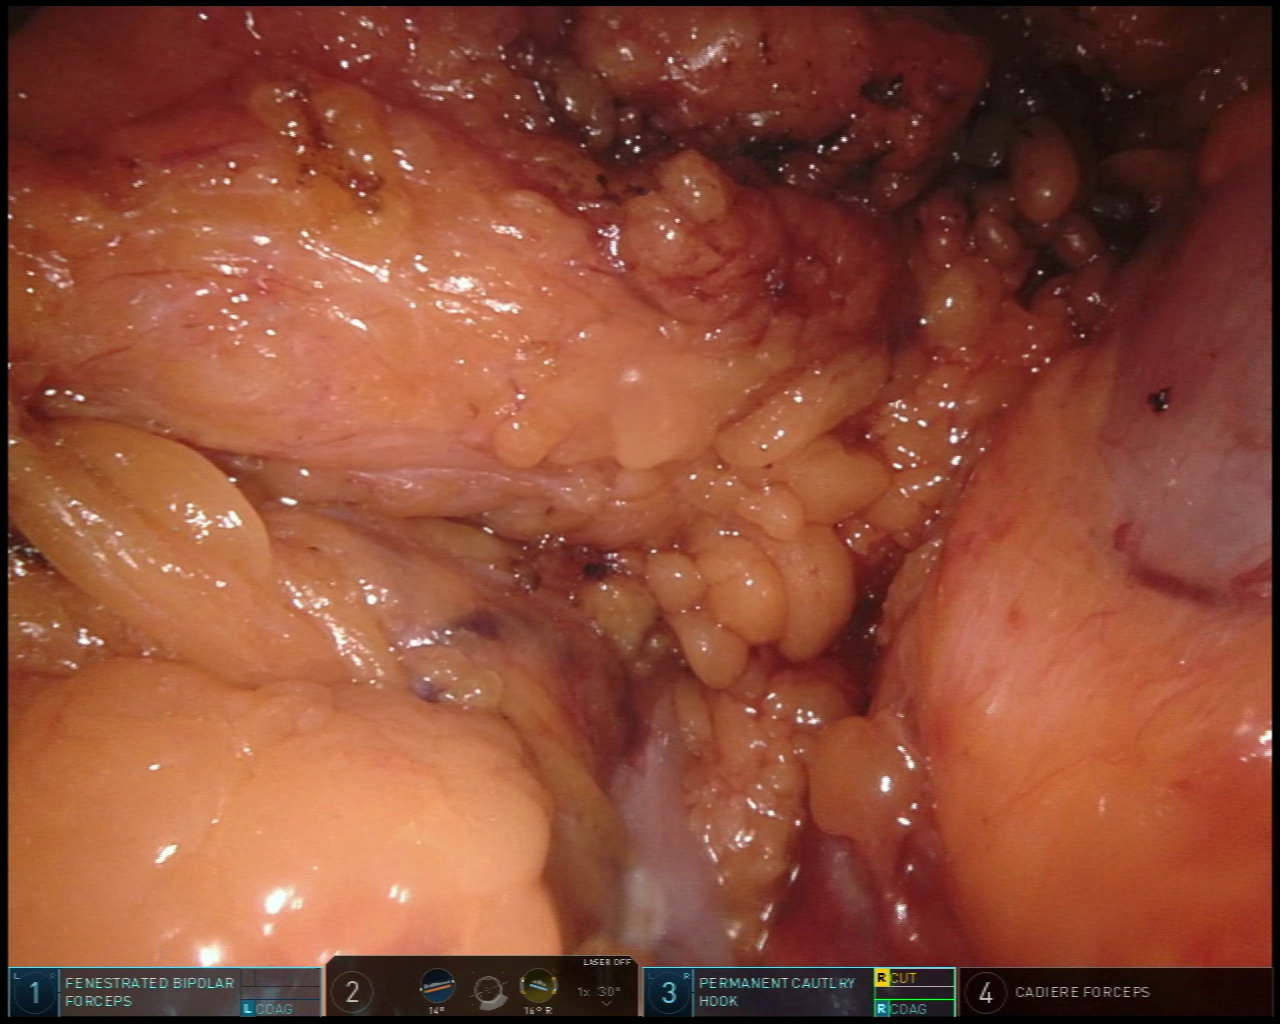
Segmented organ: stomach
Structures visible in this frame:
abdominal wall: no
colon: yes
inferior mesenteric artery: no
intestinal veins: no
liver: no
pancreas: no
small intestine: no
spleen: no
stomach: yes
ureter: no
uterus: no
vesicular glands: no